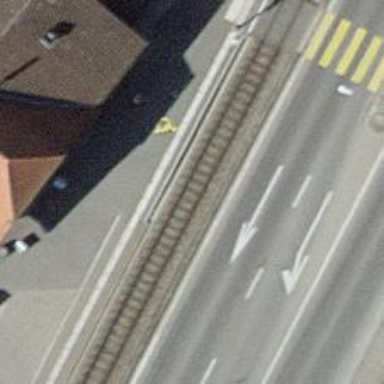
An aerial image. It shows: Public transport stop position.